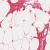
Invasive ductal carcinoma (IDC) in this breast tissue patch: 0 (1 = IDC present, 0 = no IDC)